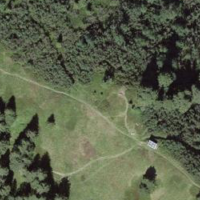
EUNIS habitat code: 31
Species observed at this site:
Streptopus amplexifolius